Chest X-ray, PA view. Patient: 29 years old, sex F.
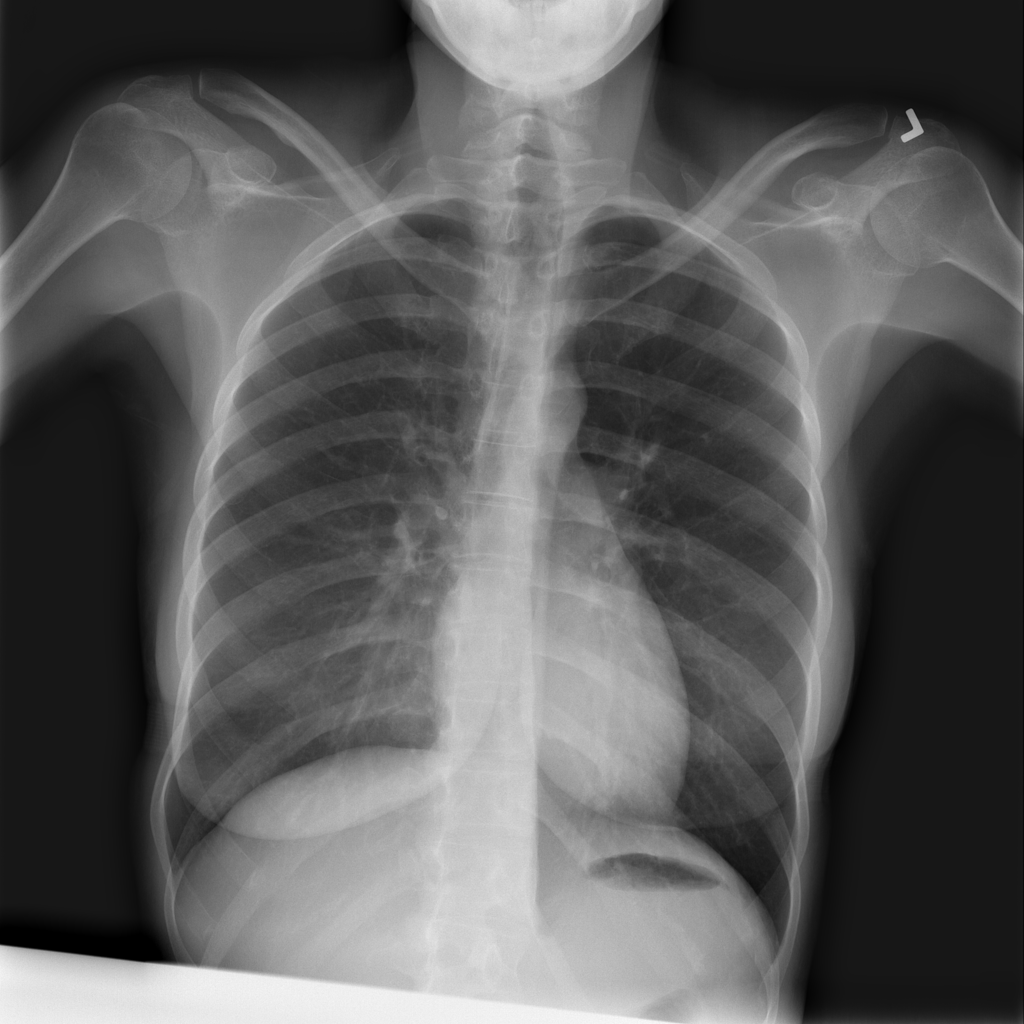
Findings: No Finding